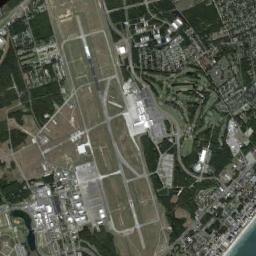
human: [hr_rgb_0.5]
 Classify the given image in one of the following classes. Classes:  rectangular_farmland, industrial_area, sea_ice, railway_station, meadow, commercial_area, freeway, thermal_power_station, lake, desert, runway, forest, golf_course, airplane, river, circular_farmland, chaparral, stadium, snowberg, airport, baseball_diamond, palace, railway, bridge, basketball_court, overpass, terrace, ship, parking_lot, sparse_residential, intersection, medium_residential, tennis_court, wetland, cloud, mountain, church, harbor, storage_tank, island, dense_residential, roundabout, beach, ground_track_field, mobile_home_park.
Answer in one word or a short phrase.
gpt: airport